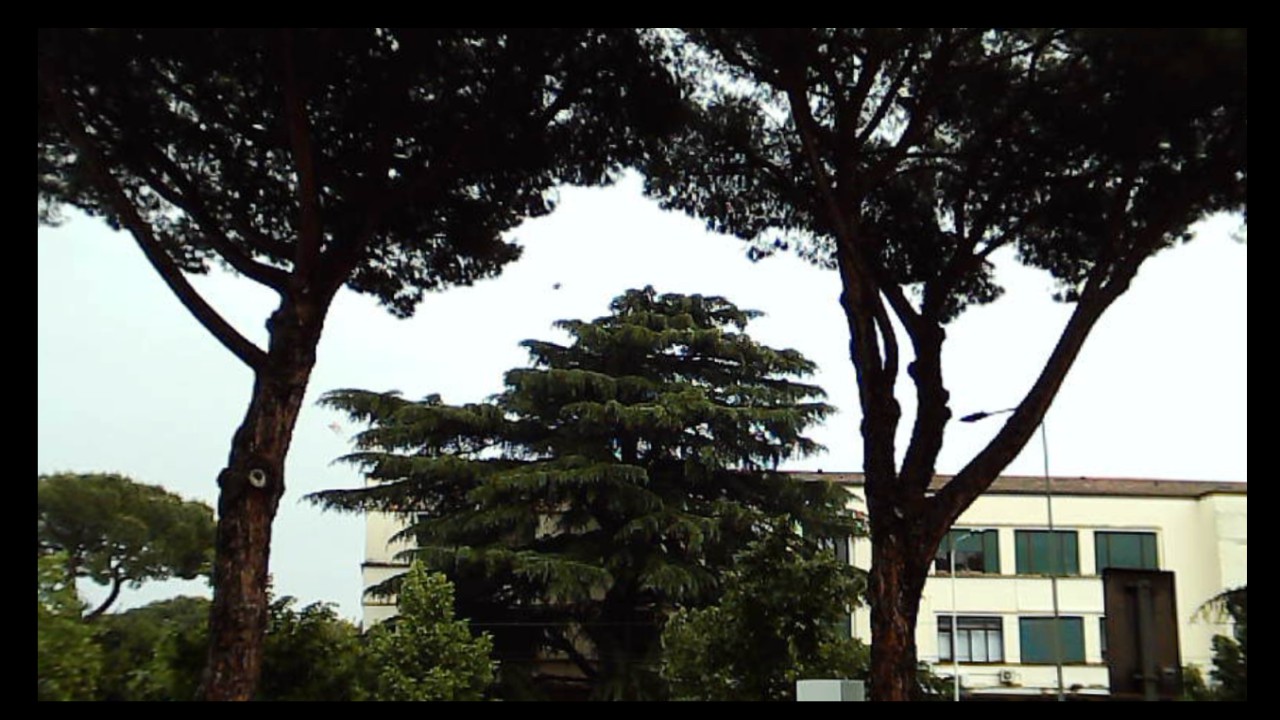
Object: DarwinFPV cineape20